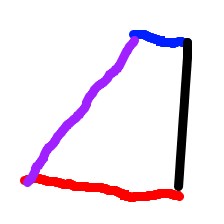
Shape: trapezoid